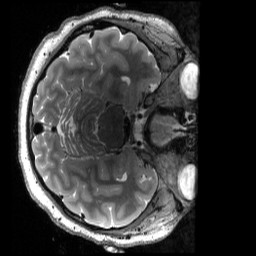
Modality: T2w
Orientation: axial
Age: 23
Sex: female
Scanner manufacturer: siemens
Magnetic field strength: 3 T
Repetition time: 3.2 s
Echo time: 0.563 s